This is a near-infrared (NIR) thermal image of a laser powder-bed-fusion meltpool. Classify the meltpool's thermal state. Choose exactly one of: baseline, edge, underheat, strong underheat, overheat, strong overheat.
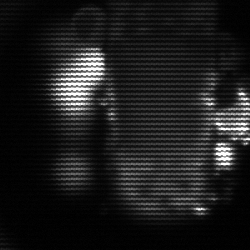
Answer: strong underheat